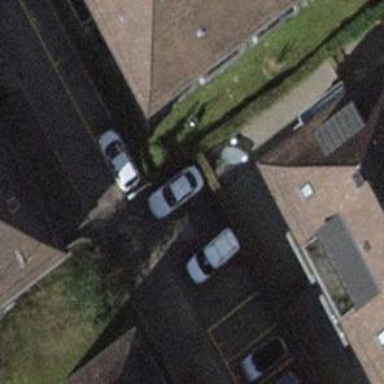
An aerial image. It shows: Parking available on the street side.